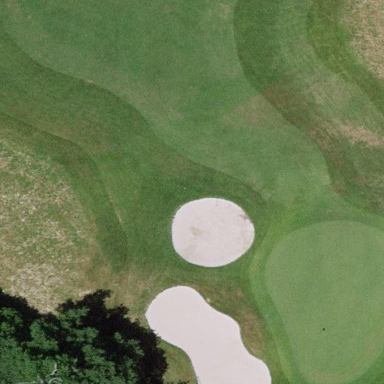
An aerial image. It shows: Scenic golf fairway.